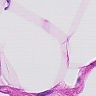
Metastatic tissue present: no